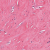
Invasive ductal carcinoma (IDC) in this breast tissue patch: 0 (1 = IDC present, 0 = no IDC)